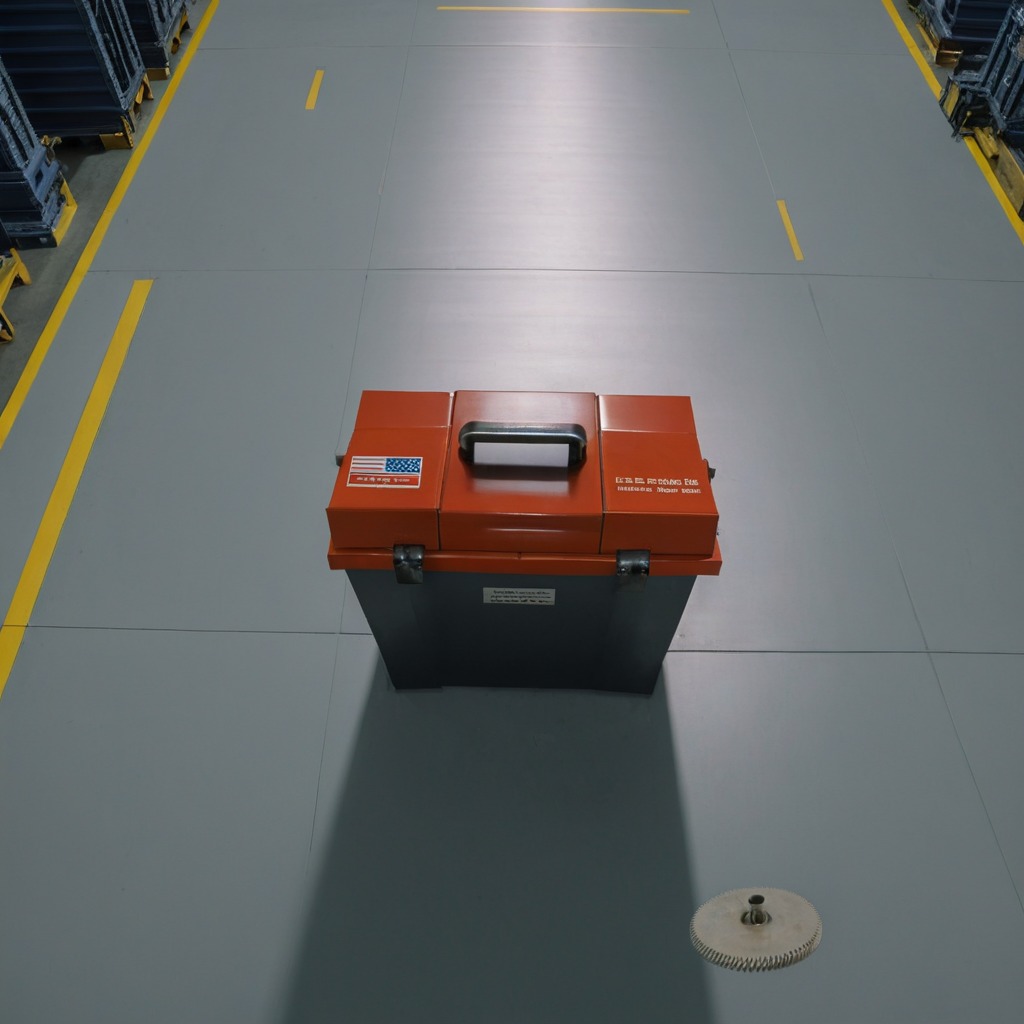
A steel gear with teeth is lying on the toolbox surface in an airplane hangar workshop.